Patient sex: M
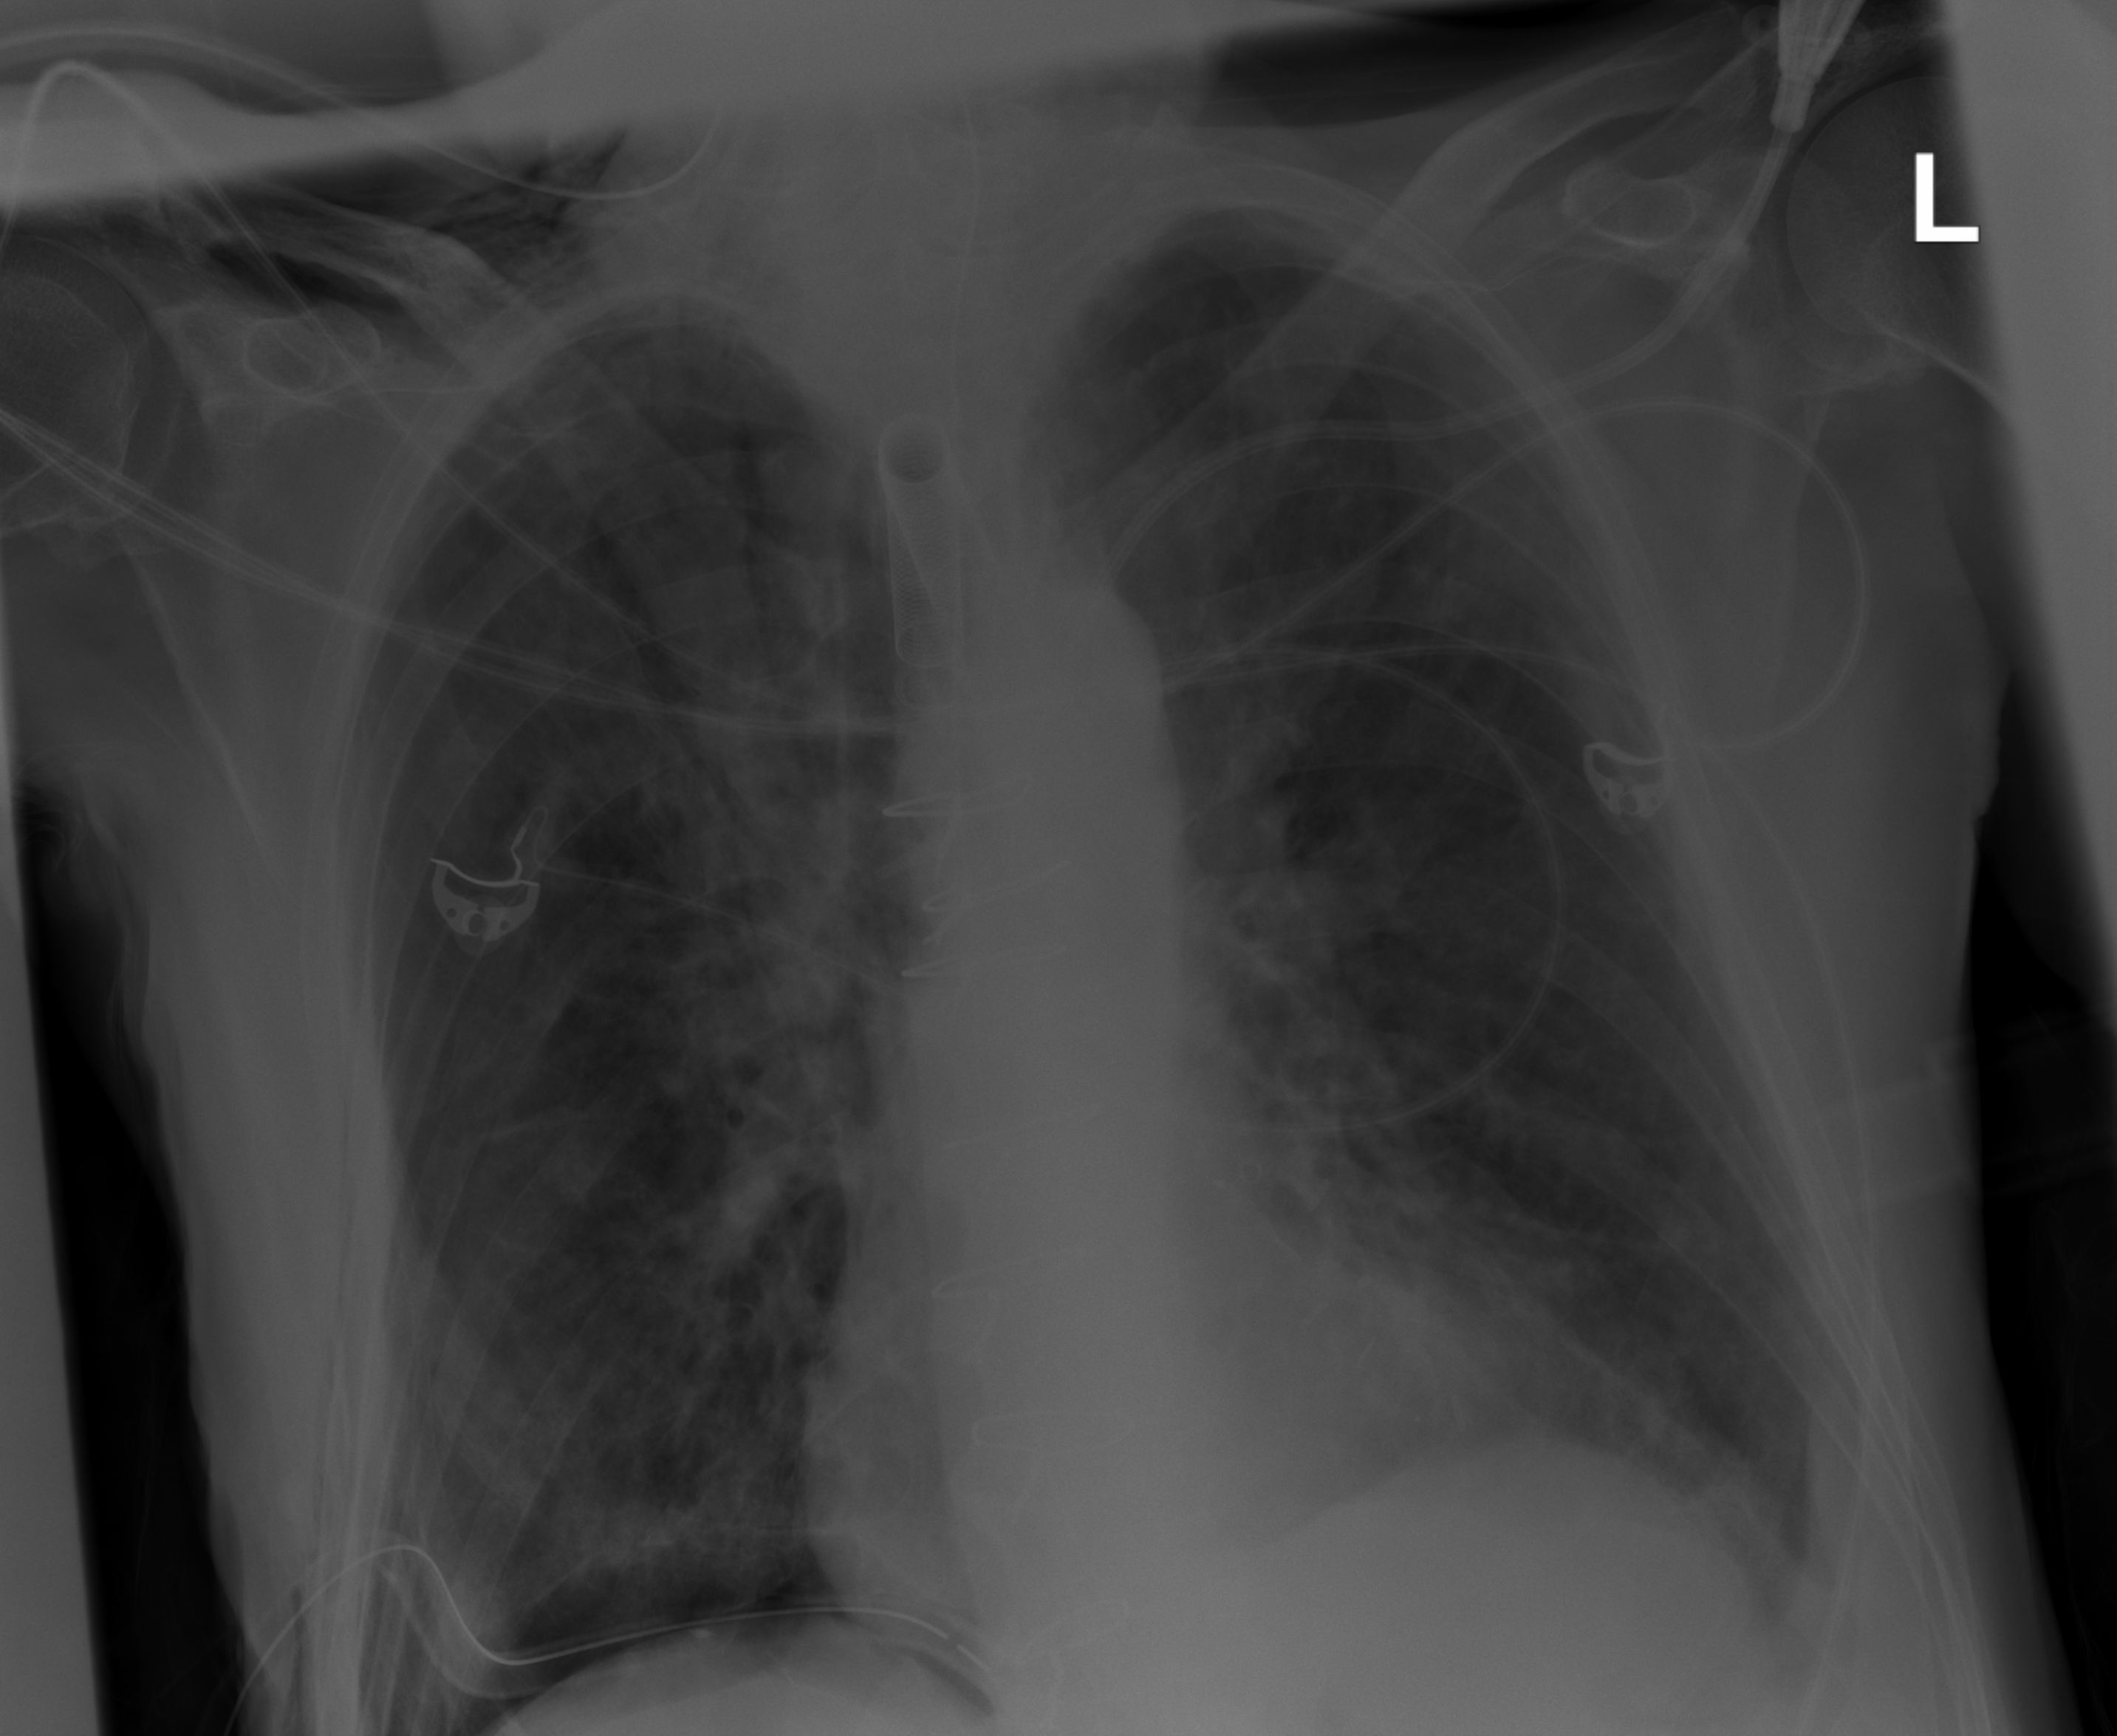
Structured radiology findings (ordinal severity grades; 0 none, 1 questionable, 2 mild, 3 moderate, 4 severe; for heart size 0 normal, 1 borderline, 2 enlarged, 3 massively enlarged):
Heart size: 0
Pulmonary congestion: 2
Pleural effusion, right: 0
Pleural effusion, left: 0
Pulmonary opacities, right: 2
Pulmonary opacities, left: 0
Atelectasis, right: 3
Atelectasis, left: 2